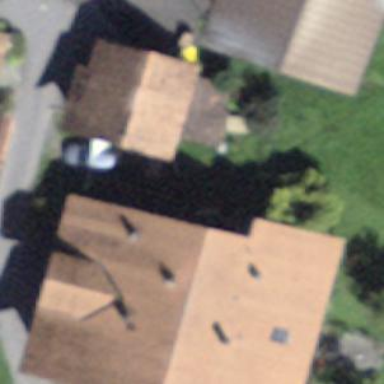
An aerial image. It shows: Residential building.